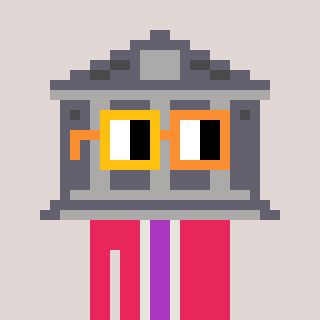
a pixel art character with square yellow and orange glasses, a bank-shaped head and a redpinkish-colored body on a warm background